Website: home-depot
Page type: billing-address
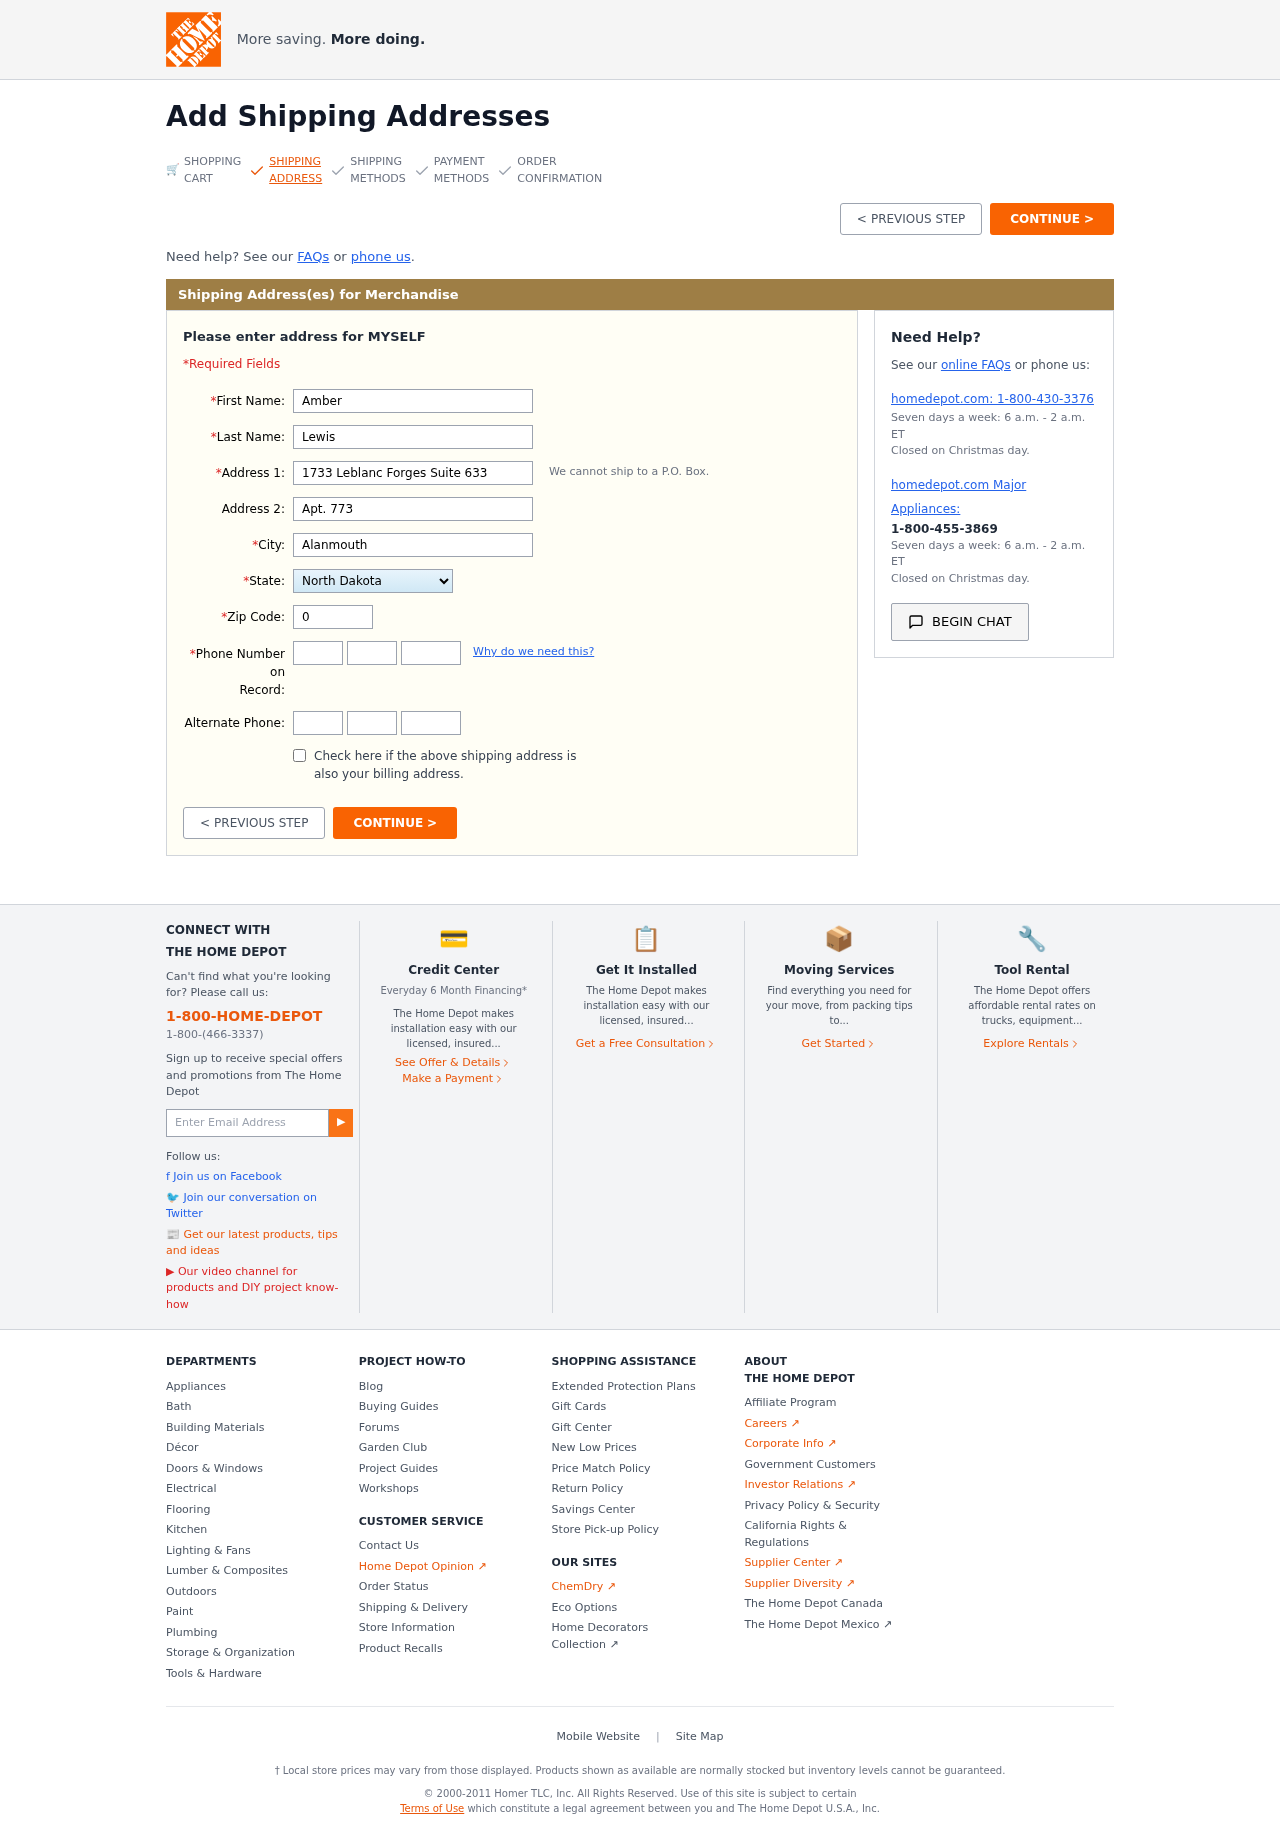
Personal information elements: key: PII_STATE
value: North Dakota
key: PII_FIRSTNAME
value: Amber
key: PII_LASTNAME
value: Lewis
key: PII_STREET
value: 1733 Leblanc Forges Suite 633
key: PII_STREET2
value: Apt. 773
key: PII_CITY
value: Alanmouth
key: PII_POSTCODE
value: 01766
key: PII_PHONE_AREA
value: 985
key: PII_PHONE_PREFIX
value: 914
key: PII_PHONE_LINE
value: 4027